Question: I've successfully exported data from excel to datagrid through the following code:
'''
using System;
using System.Data;
using System.Windows;
using System.Windows.Data;
using SmartXLS;
namespace Calibration_Trial
{
/// <summary>
/// Interaction logic for MainWindow.xaml
/// </summary>
public partial class MainWindow : Window
{
public MainWindow()
{
InitializeComponent();
WorkBook m_book = new WorkBook();
m_book.readXLSX("trial.xlsx");
//Read data from spreadsheet.
DataTable mbooktable = m_book.ExportDataTable(9, 0, 4, 4, false, true);
simpleDataGrid.ItemsSource = mbooktable.AsDataView();
}
}
}
'''
The 'ExportDataTable' has 6 parameters, as you can see. The last parameter is 'true' which means it should check if the column is of datetime type. So I don't get why I'm still getting the wrong output. Am I missing something?
Here's a screenshot (The Column4 should be of DateTime format :():

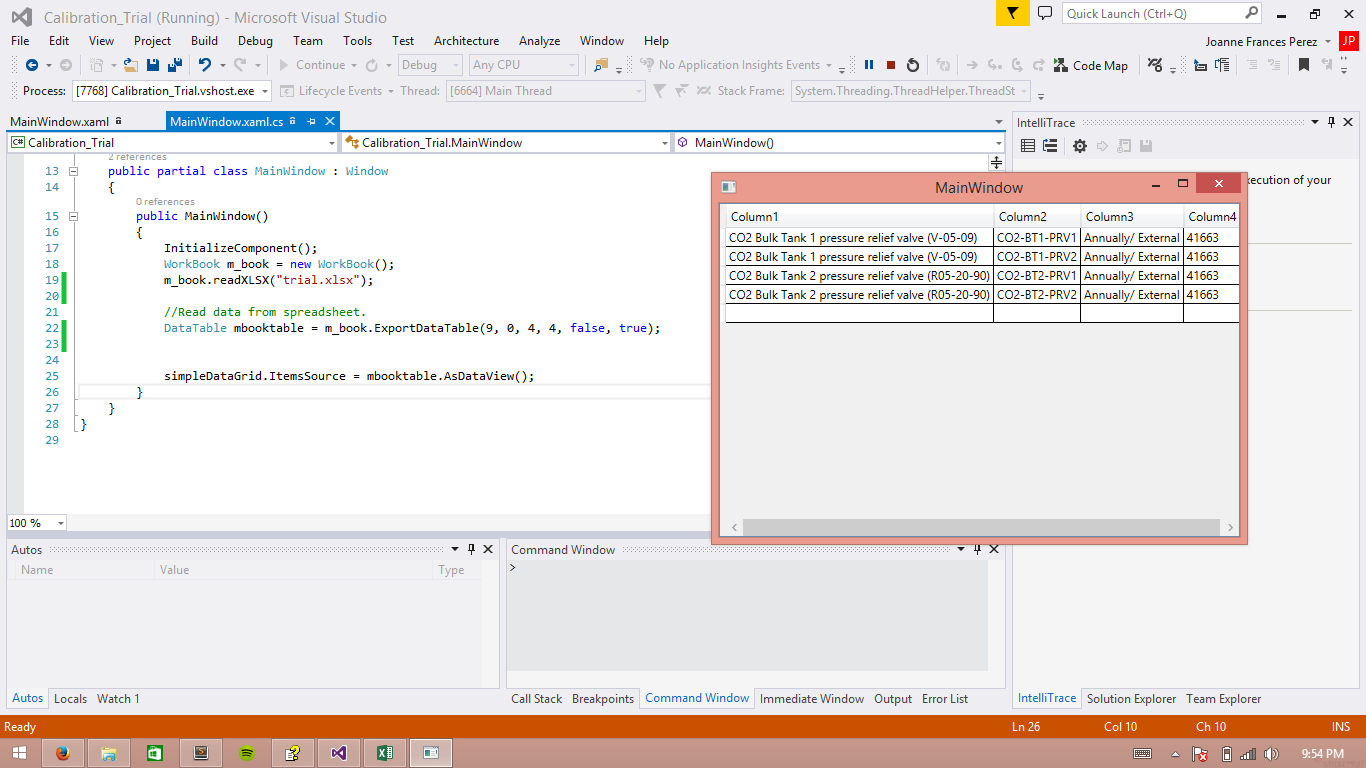
Answer: I figured the 'DateTime' format only works if each value in the column (in the excel file itself) is in date format. I guess there's no other way but to delete everything that is not in date format. ☹️